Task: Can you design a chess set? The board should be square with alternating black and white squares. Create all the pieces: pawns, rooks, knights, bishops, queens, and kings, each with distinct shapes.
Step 2868:
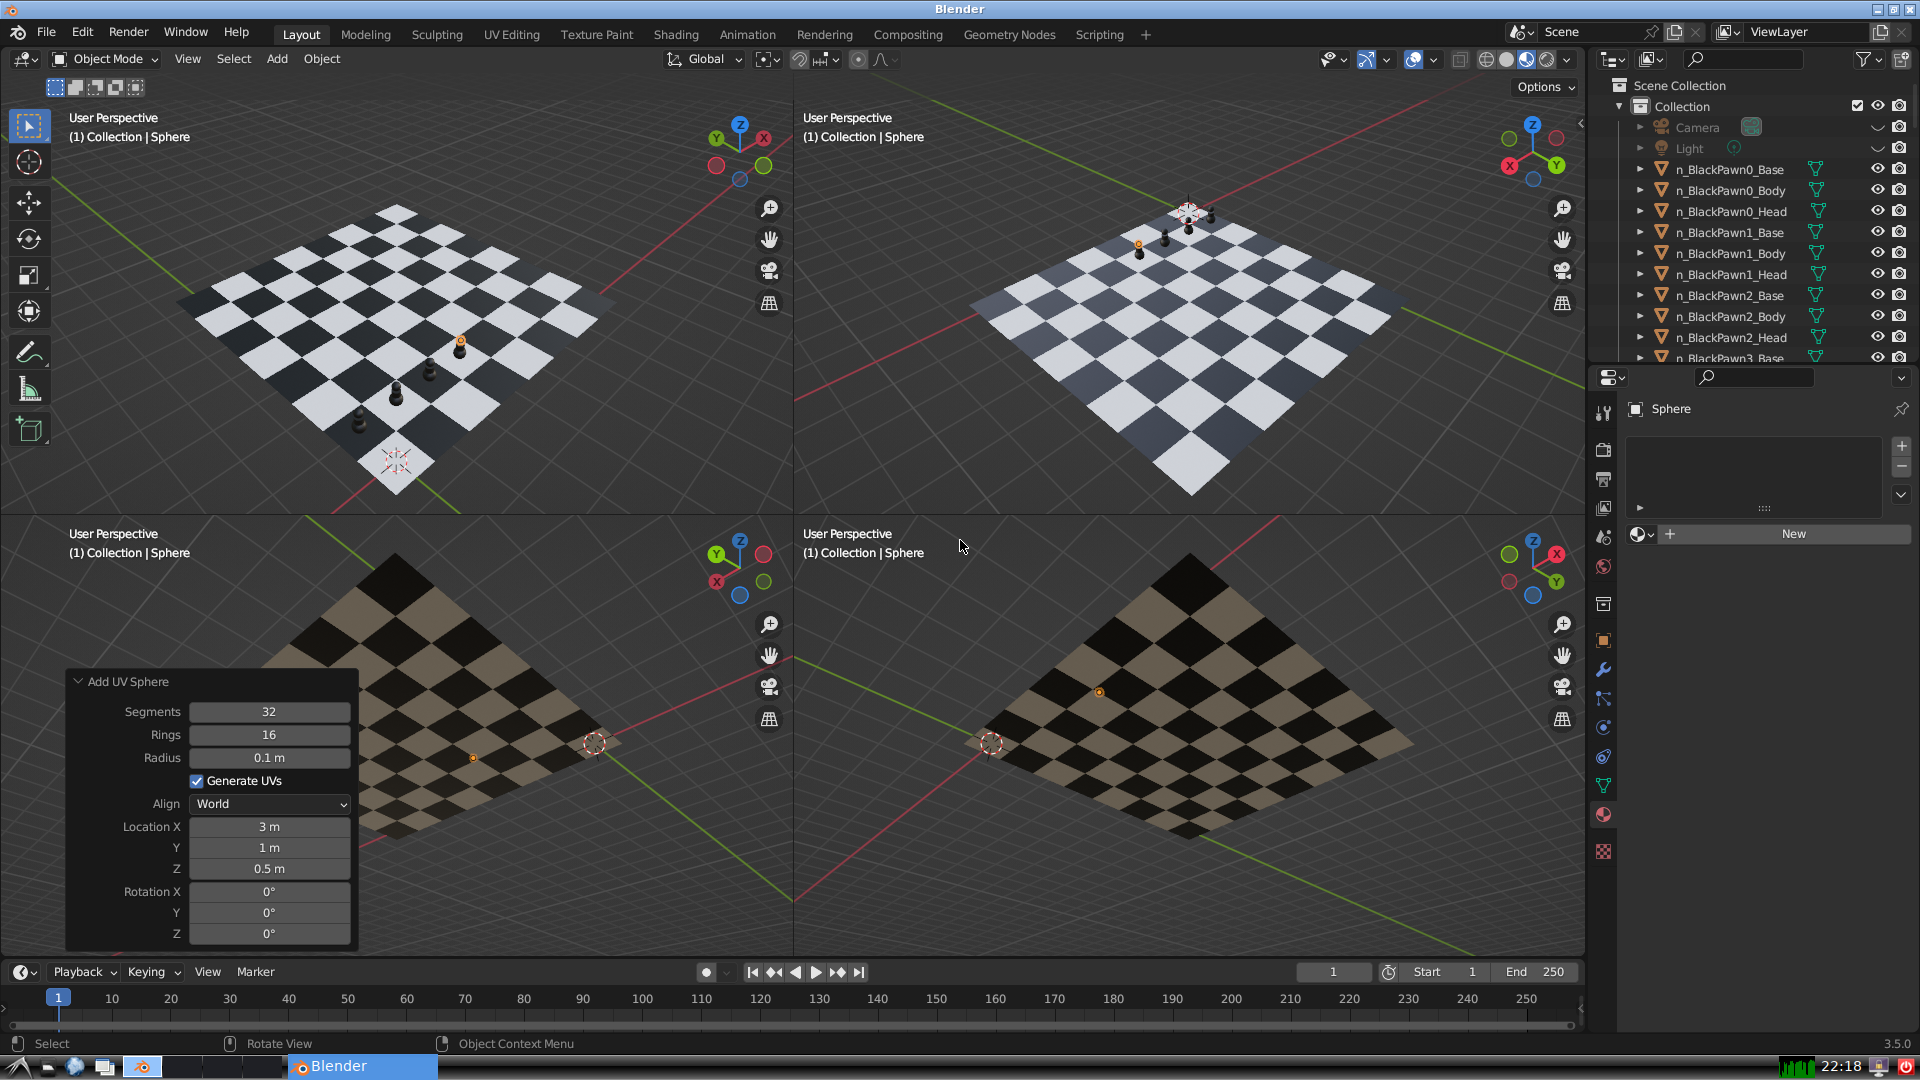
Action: {"key_press": ['Ctrl, Home']}